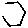
Label: hexagon